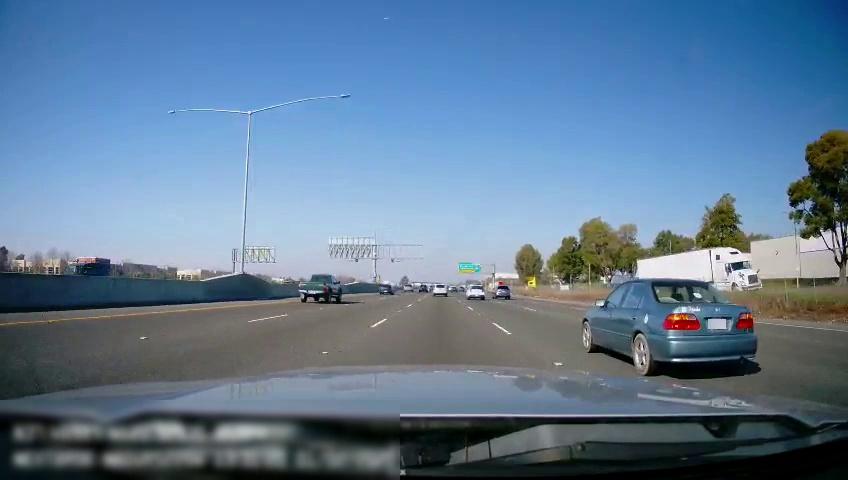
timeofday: Day
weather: Sunny
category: Drivable Space
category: Vehicles | SUV
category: Vehicles | Truck
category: Vehicles | Truck
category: Vehicles | Truck
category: Vehicles | SUV
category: Vehicles | Car
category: Vehicles | SUV
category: Vehicles | SUV
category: Vehicles | Car
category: Vehicles | Truck
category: Vehicles | SUV
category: Vehicles | Car
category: Lanes | Current Lane
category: Lanes | Current Lane
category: Lanes | Alternate Lane
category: Lanes | Alternate Lane
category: Lanes | Alternate Lane
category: Lanes | Alternate Lane
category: Lanes | Alternate Lane
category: Traffic | Signs